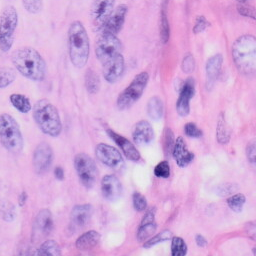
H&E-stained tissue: Skin